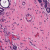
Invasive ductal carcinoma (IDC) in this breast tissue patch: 0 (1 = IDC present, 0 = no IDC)